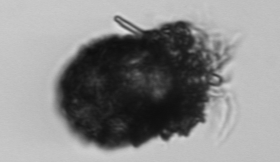
Label: Stenosemella_pacifica